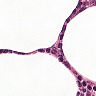
Metastatic tissue present: no